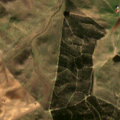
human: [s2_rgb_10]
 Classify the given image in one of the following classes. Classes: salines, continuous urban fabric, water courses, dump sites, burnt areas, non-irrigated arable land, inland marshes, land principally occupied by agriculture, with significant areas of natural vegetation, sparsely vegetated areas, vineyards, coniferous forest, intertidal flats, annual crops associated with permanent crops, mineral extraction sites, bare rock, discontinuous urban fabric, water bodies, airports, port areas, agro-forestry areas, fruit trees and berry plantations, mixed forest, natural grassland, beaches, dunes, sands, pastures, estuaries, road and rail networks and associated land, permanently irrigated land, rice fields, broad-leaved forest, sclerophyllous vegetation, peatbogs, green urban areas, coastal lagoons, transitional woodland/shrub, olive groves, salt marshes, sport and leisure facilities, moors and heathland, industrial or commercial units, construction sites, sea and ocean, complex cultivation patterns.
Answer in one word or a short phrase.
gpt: non-irrigated arable land, olive groves, broad-leaved forest, transitional woodland/shrub